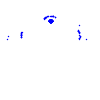
Particle: electron